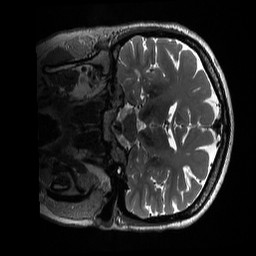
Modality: T2w
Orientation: coronal
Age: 40
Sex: female